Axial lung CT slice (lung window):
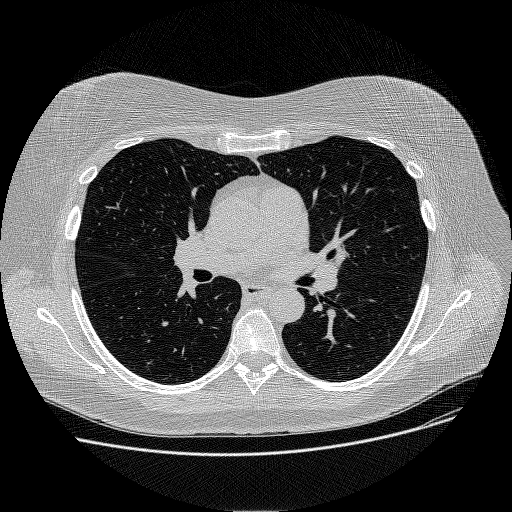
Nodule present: no